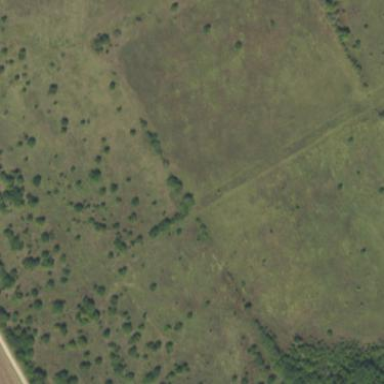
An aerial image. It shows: Wooded meadow characterized by lush vegetation.